Question: I'm trying to replicate the graph similar to the following (originally found <URL>

It's conceptually simple, but I'm a bit stumped as to how to do it in R.
To summarize: I want to generate histograms of behavioral frequency over the 24 hours of the day (24-level factor variable) by each day of the week. Then, I want to stack these histograms on top of each other so that the distribution of behavior over the hour of day can easily be compared (again, see example).
For example, my data might look like this:
'''
weekday hour count
Tuesday 15 553
Monday 1 53
Monday 10 539
Monday 15 629
Tuesday 9 281
Saturday 4 11
Monday 3 20
Sunday 3 10
Sunday 7 2
Sunday 2 17
'''
How do I go about implementing the graph in the link above? I'm terrible with 'ggplot', but have a sense it's the likely solution.
Thanks!
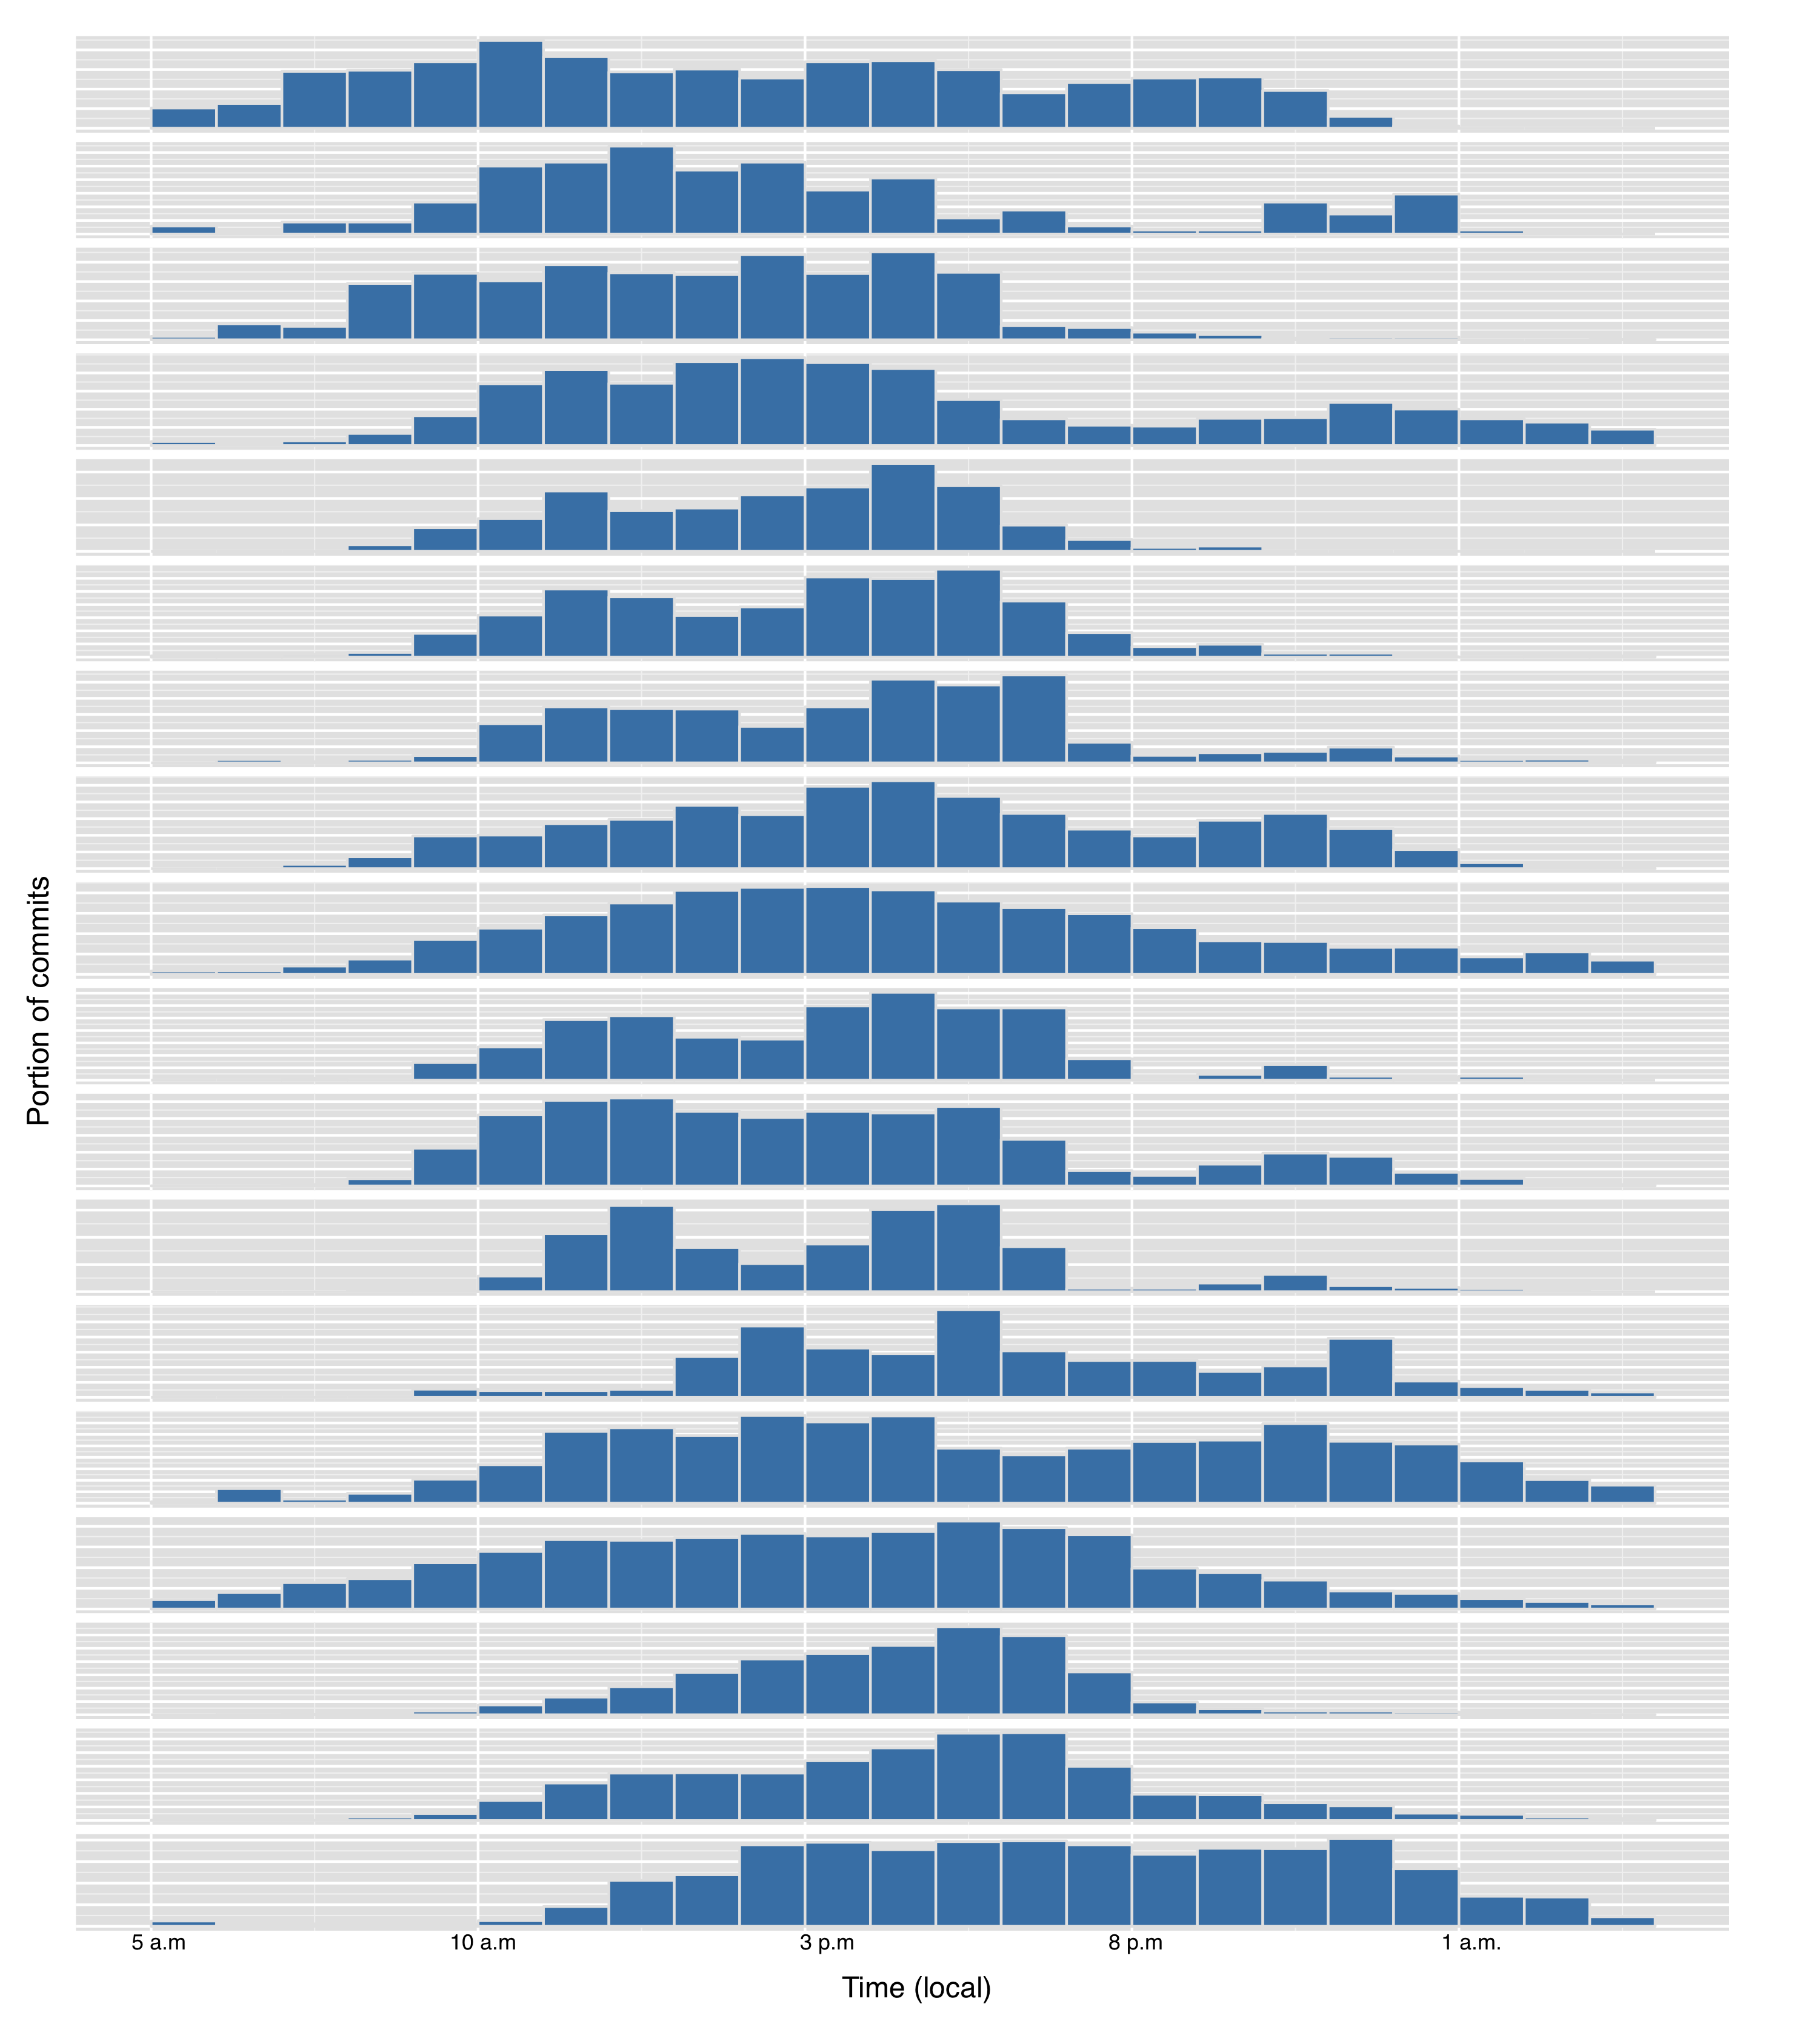
Answer: Something like this?
'''
set.seed(1234)
df <- data.frame(weekday=rep(sort(unique(weekdays(.leap.seconds))), each=24),
hour=rep(1:24, 7), count=sample(2:600, 24*7, replace=T))
df$weekday <- factor(df$weekday, levels=c("Monday", "Tuesday", "Wednesday",
"Thursday", "Friday", "Saturday", "Sunday"), ordered=T)
df$hour <- factor(df$hour)
require(ggplot2)
p <- ggplot(data = df, aes(x=hour))
p <- p + geom_histogram(aes(weights=count, fill=weekday))
p <- p + scale_fill_brewer(palette="Set3")
p <- p + facet_wrap( ~ weekday, ncol=1)
p
'''